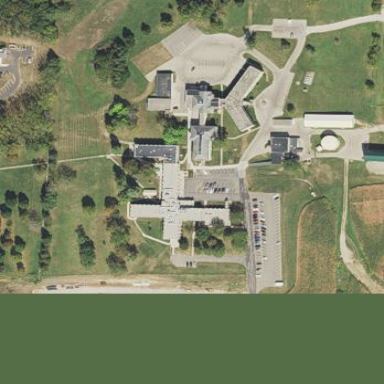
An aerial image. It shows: Nursing home building.